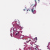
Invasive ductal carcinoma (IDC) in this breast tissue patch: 0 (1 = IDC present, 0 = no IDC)